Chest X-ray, PA view. Patient: 17 years old, sex M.
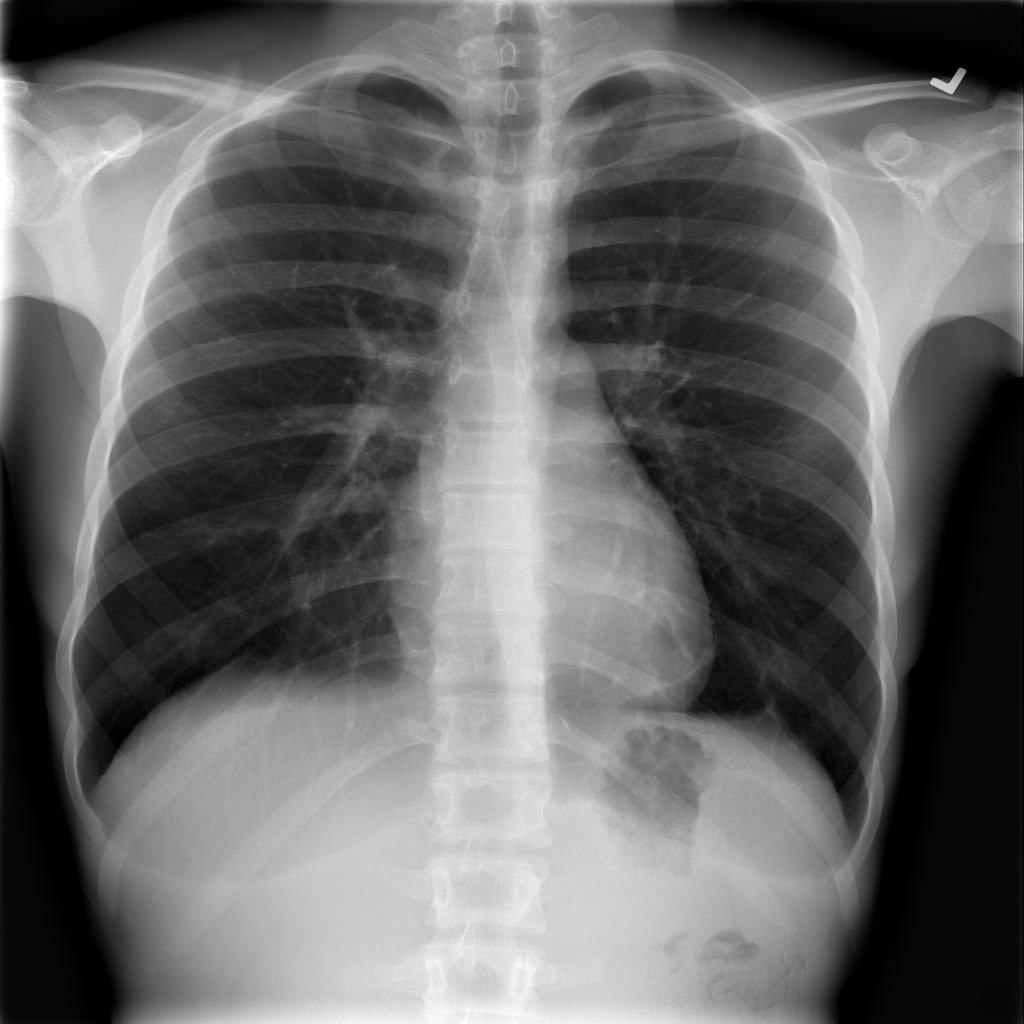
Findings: No Finding